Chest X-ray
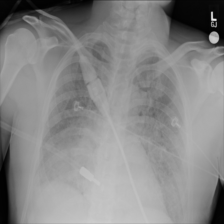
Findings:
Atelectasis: negative
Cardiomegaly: negative
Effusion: negative
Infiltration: negative
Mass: negative
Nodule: negative
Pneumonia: negative
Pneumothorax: negative
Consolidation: negative
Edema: negative
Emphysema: negative
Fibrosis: negative
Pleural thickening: negative
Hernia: negative